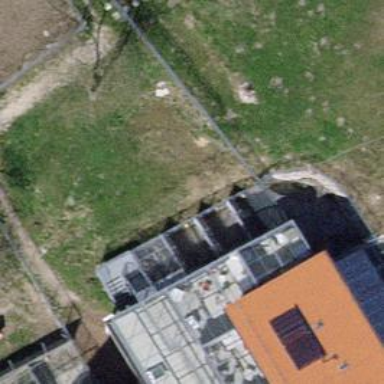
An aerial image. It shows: Fence.